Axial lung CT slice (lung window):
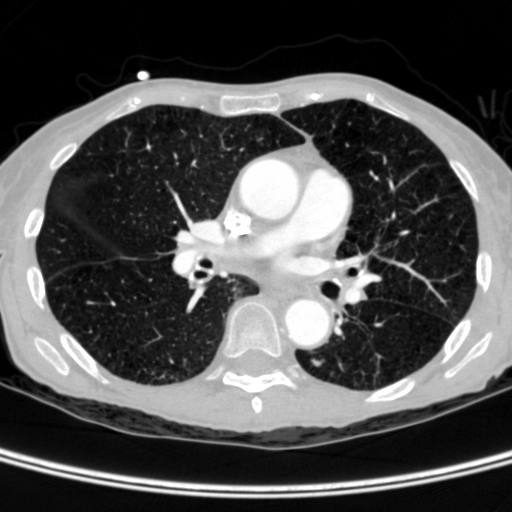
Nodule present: yes
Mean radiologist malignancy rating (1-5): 2.333